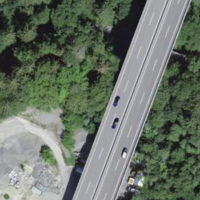
EUNIS habitat code: 57
Species observed at this site:
Milvus milvus